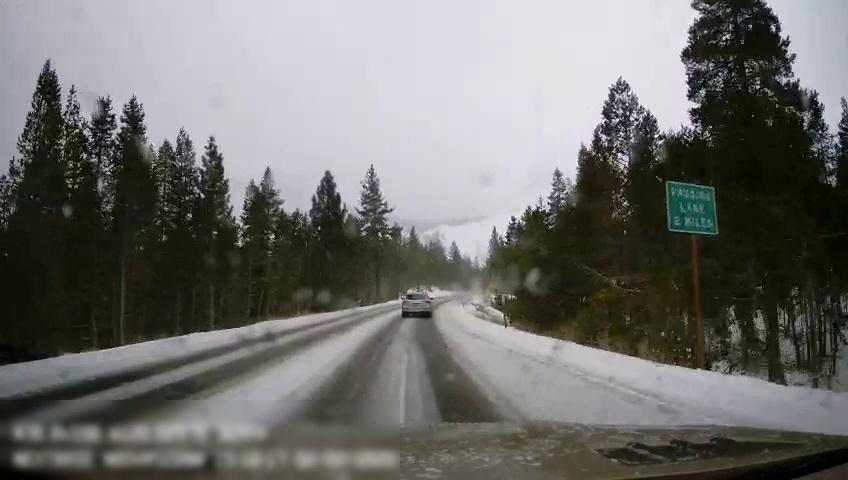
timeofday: Day
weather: Snowy
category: Drivable Space
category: Vehicles | SUV
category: Lanes | Opposite Lane
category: Traffic | Signs